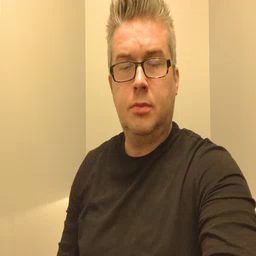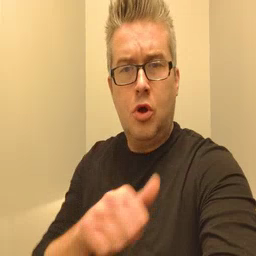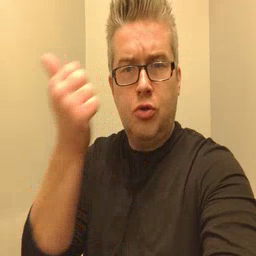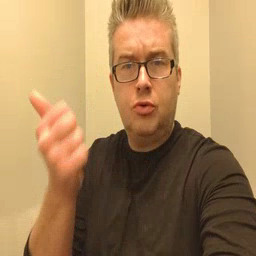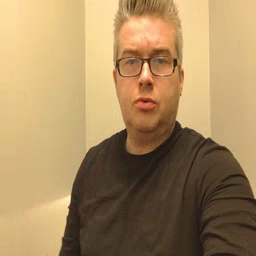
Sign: another